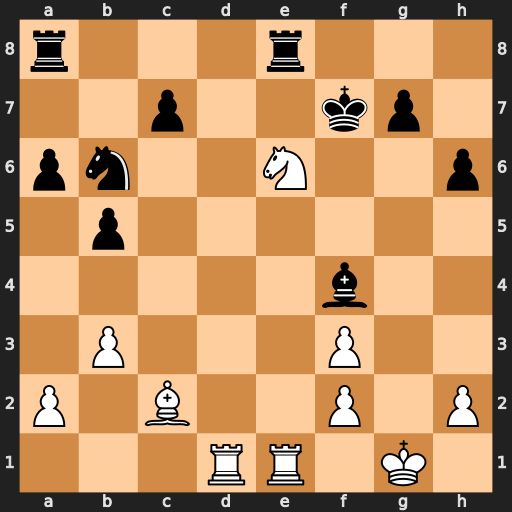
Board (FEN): r3r3/2p2kp1/pn2N2p/1p6/5b2/1P3P2/P1B2P1P/3RR1K1
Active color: w
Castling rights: -
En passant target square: -
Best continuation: Nxf4 Rxe1+ Rxe1